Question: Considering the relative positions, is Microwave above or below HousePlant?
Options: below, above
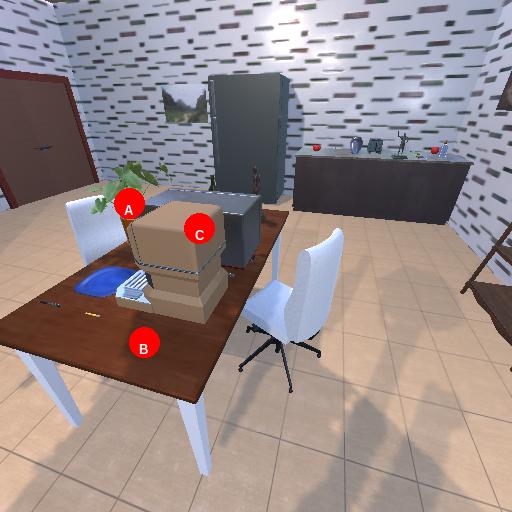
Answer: below